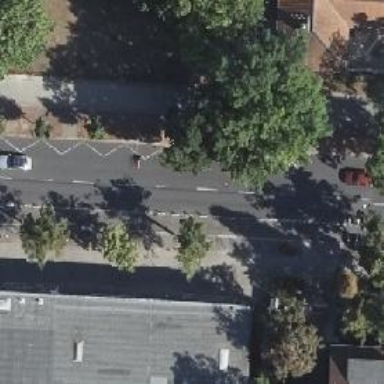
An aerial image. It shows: Secondary road with asphalt surface. It has separate sidewalks on both sides and cycle track on the left.